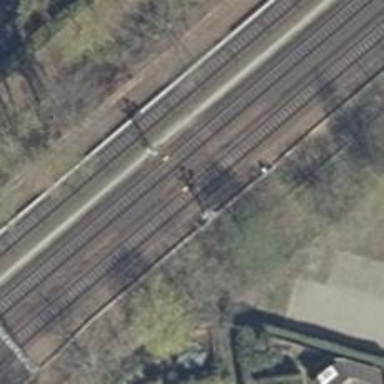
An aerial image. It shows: Railway signal.